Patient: sex M, age 65
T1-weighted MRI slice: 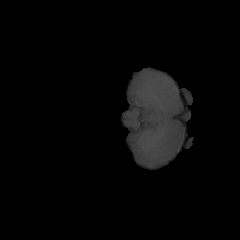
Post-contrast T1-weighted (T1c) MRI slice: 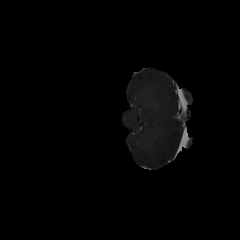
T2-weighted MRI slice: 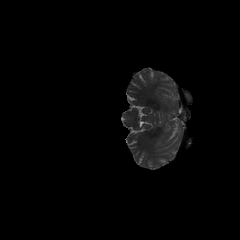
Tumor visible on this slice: no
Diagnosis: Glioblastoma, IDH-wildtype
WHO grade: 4